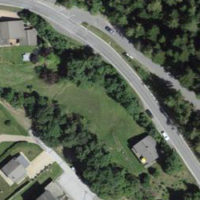
EUNIS habitat code: 55
Species observed at this site:
Melanargia galathea